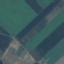
Land use / land cover: AnnualCrop